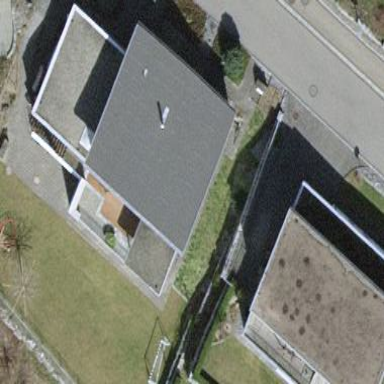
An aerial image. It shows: Detached building.